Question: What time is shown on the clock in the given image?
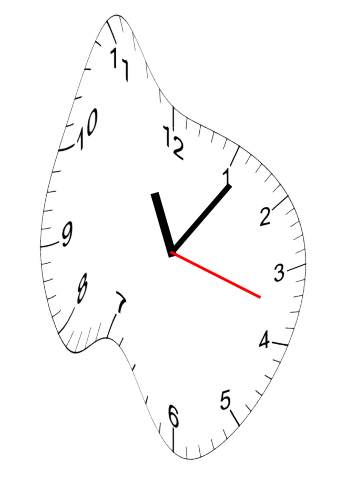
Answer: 11:06:18